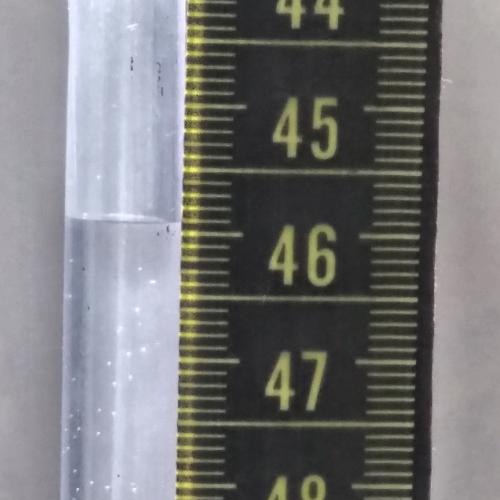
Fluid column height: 45.9 cm